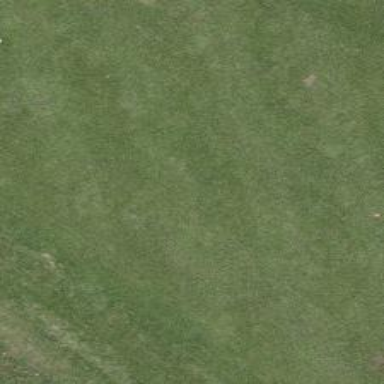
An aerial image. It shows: View of golf hole.